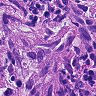
Metastatic tissue present: yes